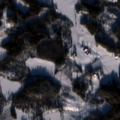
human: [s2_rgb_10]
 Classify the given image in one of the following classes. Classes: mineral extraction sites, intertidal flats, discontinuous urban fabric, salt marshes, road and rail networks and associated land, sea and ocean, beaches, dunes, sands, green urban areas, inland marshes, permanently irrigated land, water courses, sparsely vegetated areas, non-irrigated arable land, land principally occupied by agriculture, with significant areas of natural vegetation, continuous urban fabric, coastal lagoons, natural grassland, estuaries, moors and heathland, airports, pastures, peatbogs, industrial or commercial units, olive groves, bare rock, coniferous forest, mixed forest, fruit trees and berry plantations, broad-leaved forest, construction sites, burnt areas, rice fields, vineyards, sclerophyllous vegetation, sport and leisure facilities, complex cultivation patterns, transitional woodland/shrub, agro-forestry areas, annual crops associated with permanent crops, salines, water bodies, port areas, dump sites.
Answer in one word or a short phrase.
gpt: non-irrigated arable land, land principally occupied by agriculture, with significant areas of natural vegetation, coniferous forest, mixed forest, transitional woodland/shrub